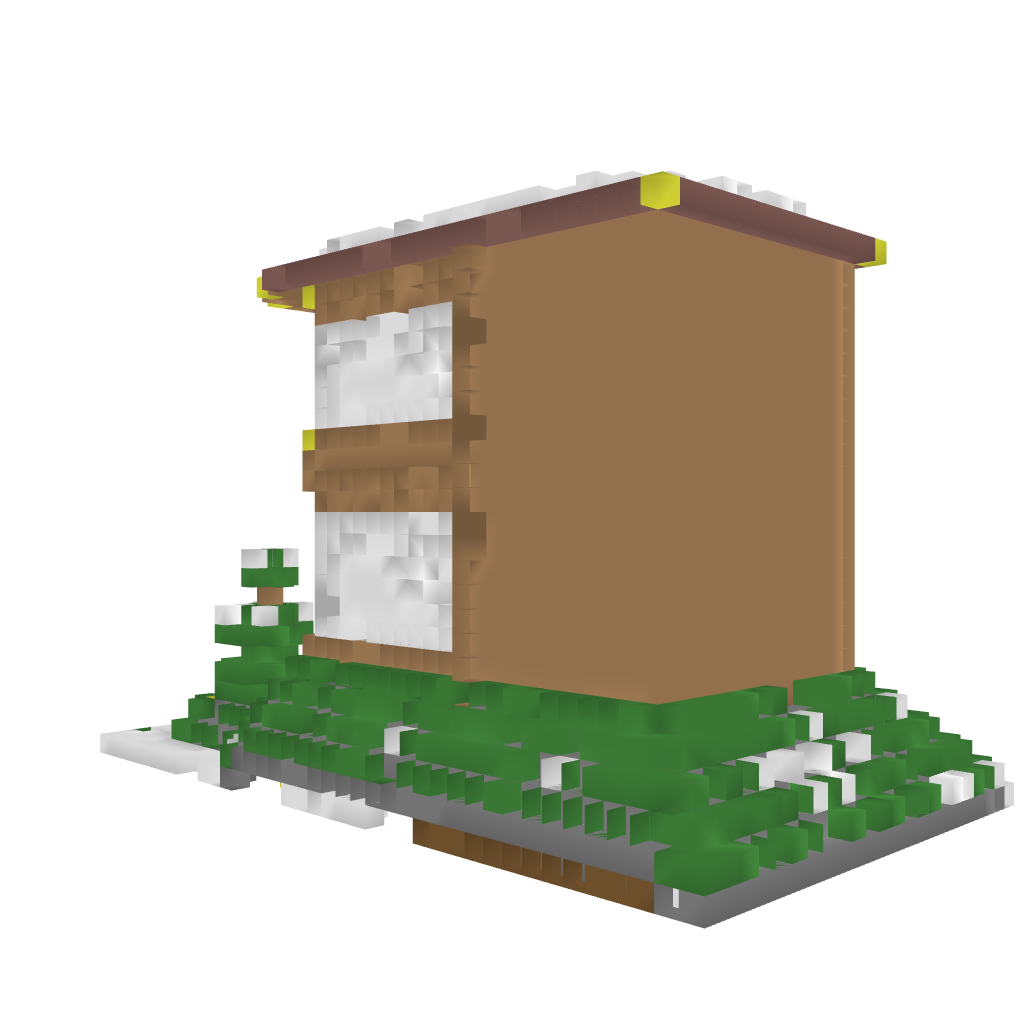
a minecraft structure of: big woodem house good quality